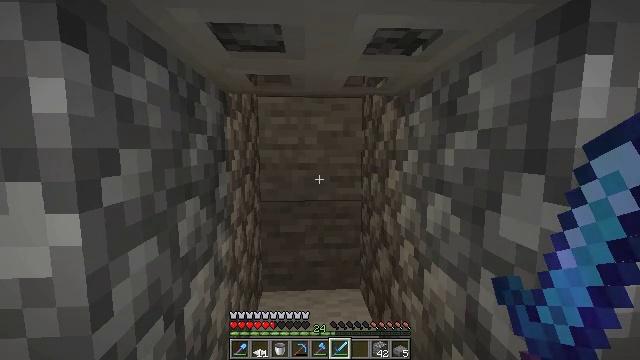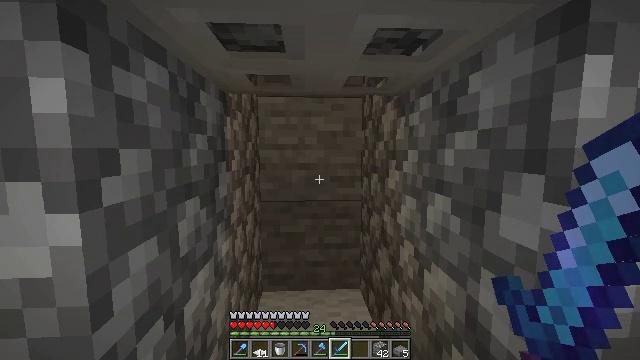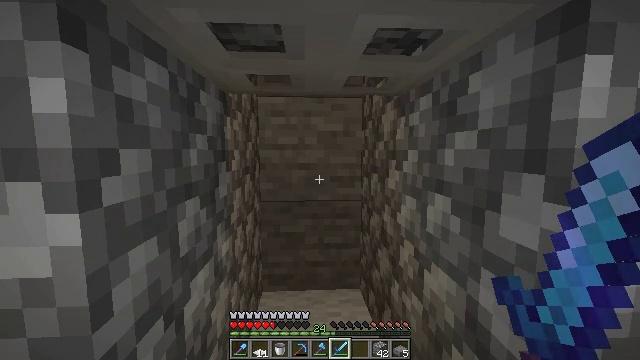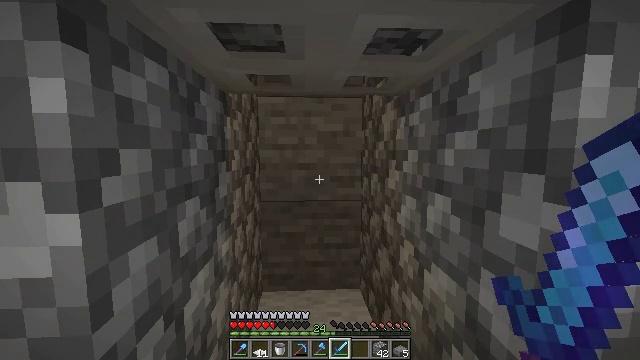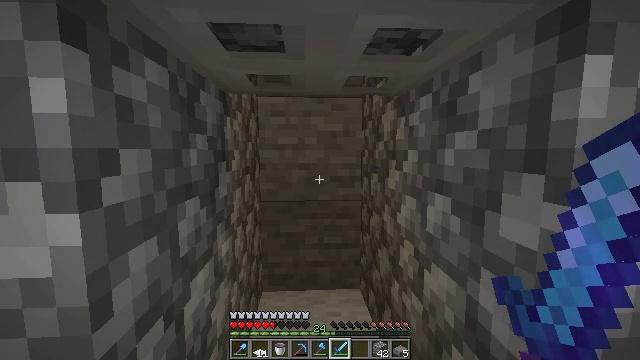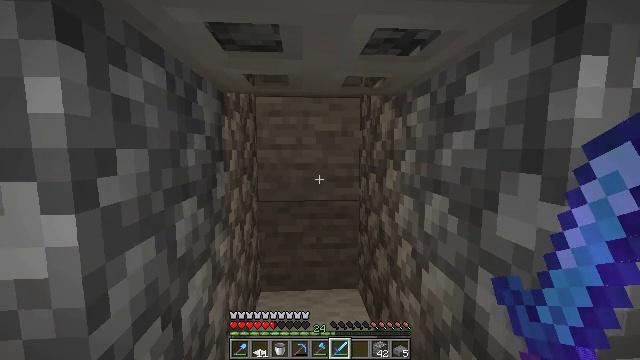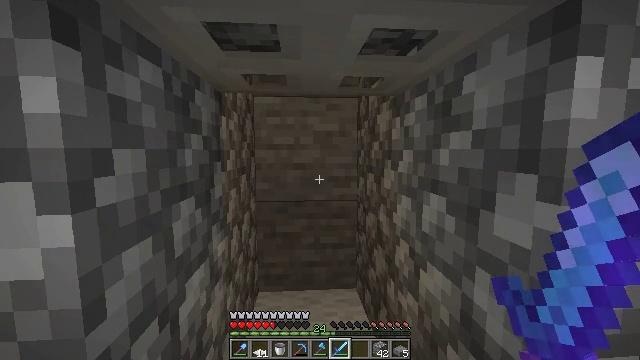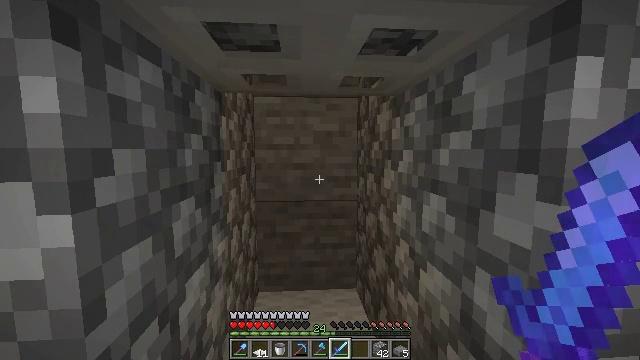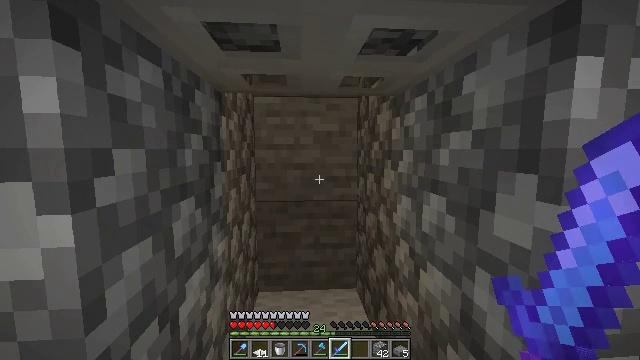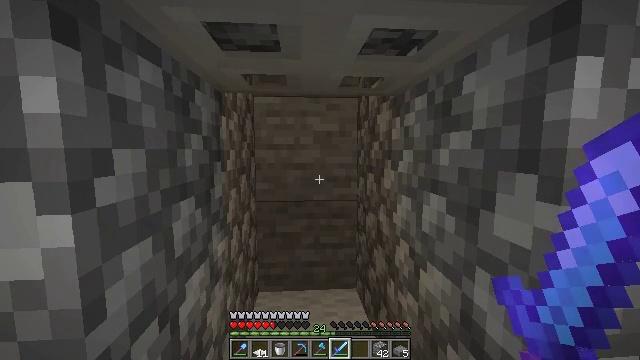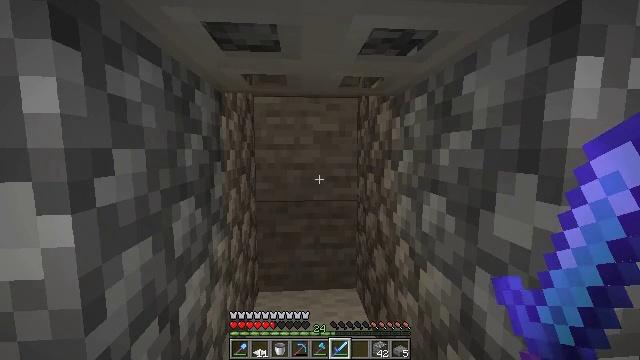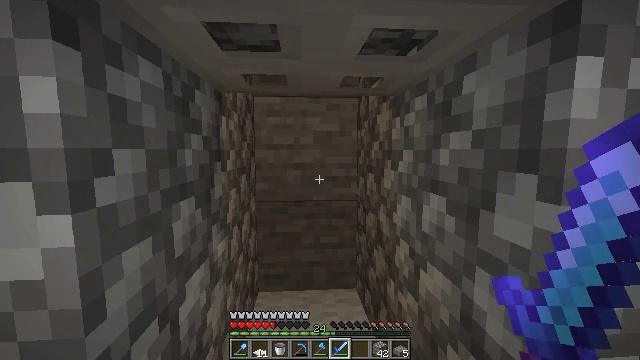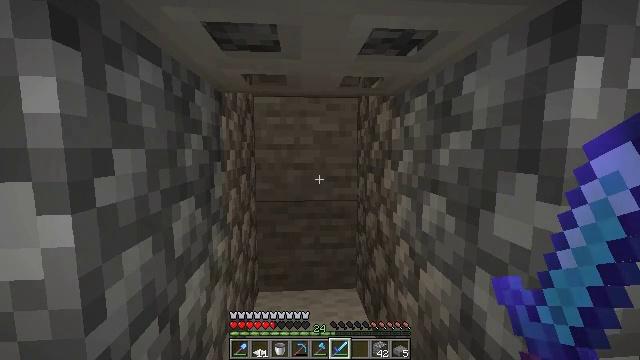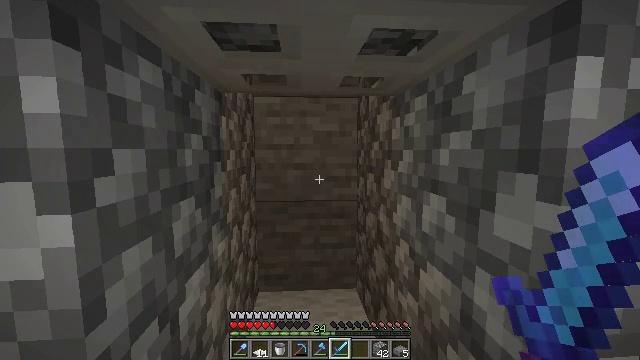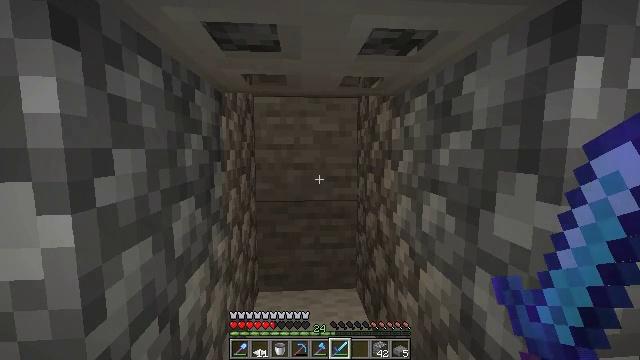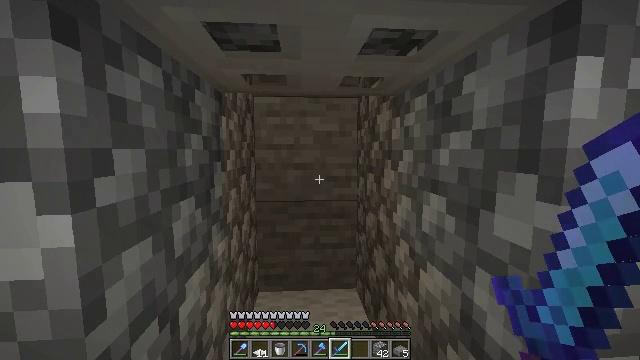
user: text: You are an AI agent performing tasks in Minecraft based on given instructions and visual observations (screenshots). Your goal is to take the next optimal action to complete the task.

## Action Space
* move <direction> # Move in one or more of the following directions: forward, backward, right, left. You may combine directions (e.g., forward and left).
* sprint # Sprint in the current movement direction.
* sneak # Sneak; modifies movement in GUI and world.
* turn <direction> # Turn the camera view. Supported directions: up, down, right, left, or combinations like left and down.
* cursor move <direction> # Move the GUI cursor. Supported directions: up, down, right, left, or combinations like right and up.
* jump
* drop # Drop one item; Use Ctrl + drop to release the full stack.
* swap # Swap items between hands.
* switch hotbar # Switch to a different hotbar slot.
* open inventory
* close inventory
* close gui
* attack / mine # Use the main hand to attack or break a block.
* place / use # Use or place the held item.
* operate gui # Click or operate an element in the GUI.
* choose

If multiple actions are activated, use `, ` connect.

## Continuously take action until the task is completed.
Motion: motion action
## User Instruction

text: Attack the iron trapdoor to gather it.
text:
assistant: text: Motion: no_op
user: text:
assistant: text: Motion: no_op
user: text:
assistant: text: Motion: no_op
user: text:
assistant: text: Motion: no_op
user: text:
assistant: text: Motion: no_op
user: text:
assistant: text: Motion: no_op
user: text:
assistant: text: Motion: no_op
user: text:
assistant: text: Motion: no_op
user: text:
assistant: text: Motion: no_op
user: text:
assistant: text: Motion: no_op
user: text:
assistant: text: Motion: no_op
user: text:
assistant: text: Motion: no_op
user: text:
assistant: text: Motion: no_op
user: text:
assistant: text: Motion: no_op
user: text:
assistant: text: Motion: no_op
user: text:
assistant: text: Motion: no_op
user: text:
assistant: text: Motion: no_op
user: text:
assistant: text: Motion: no_op
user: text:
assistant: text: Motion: no_op
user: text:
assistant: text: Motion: no_op
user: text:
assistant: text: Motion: no_op
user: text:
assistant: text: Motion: no_op
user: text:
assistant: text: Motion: no_op
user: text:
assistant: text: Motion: no_op
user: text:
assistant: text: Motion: no_op
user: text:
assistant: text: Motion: no_op
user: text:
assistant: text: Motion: no_op
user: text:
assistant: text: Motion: no_op
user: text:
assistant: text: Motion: no_op
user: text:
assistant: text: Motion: no_op